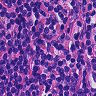
Metastatic tissue present: no